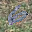
Label: 6